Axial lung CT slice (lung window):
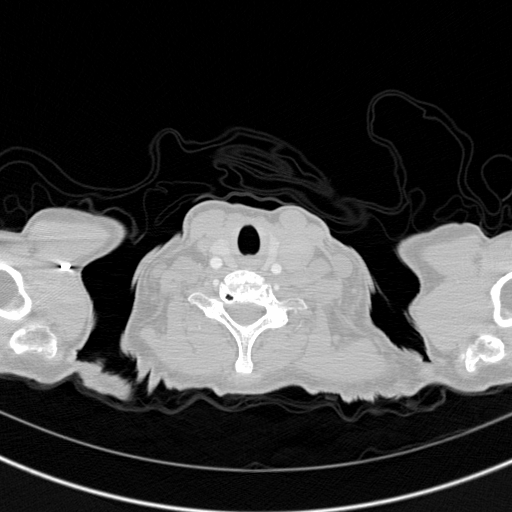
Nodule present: no